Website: slack
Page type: account-dashboard
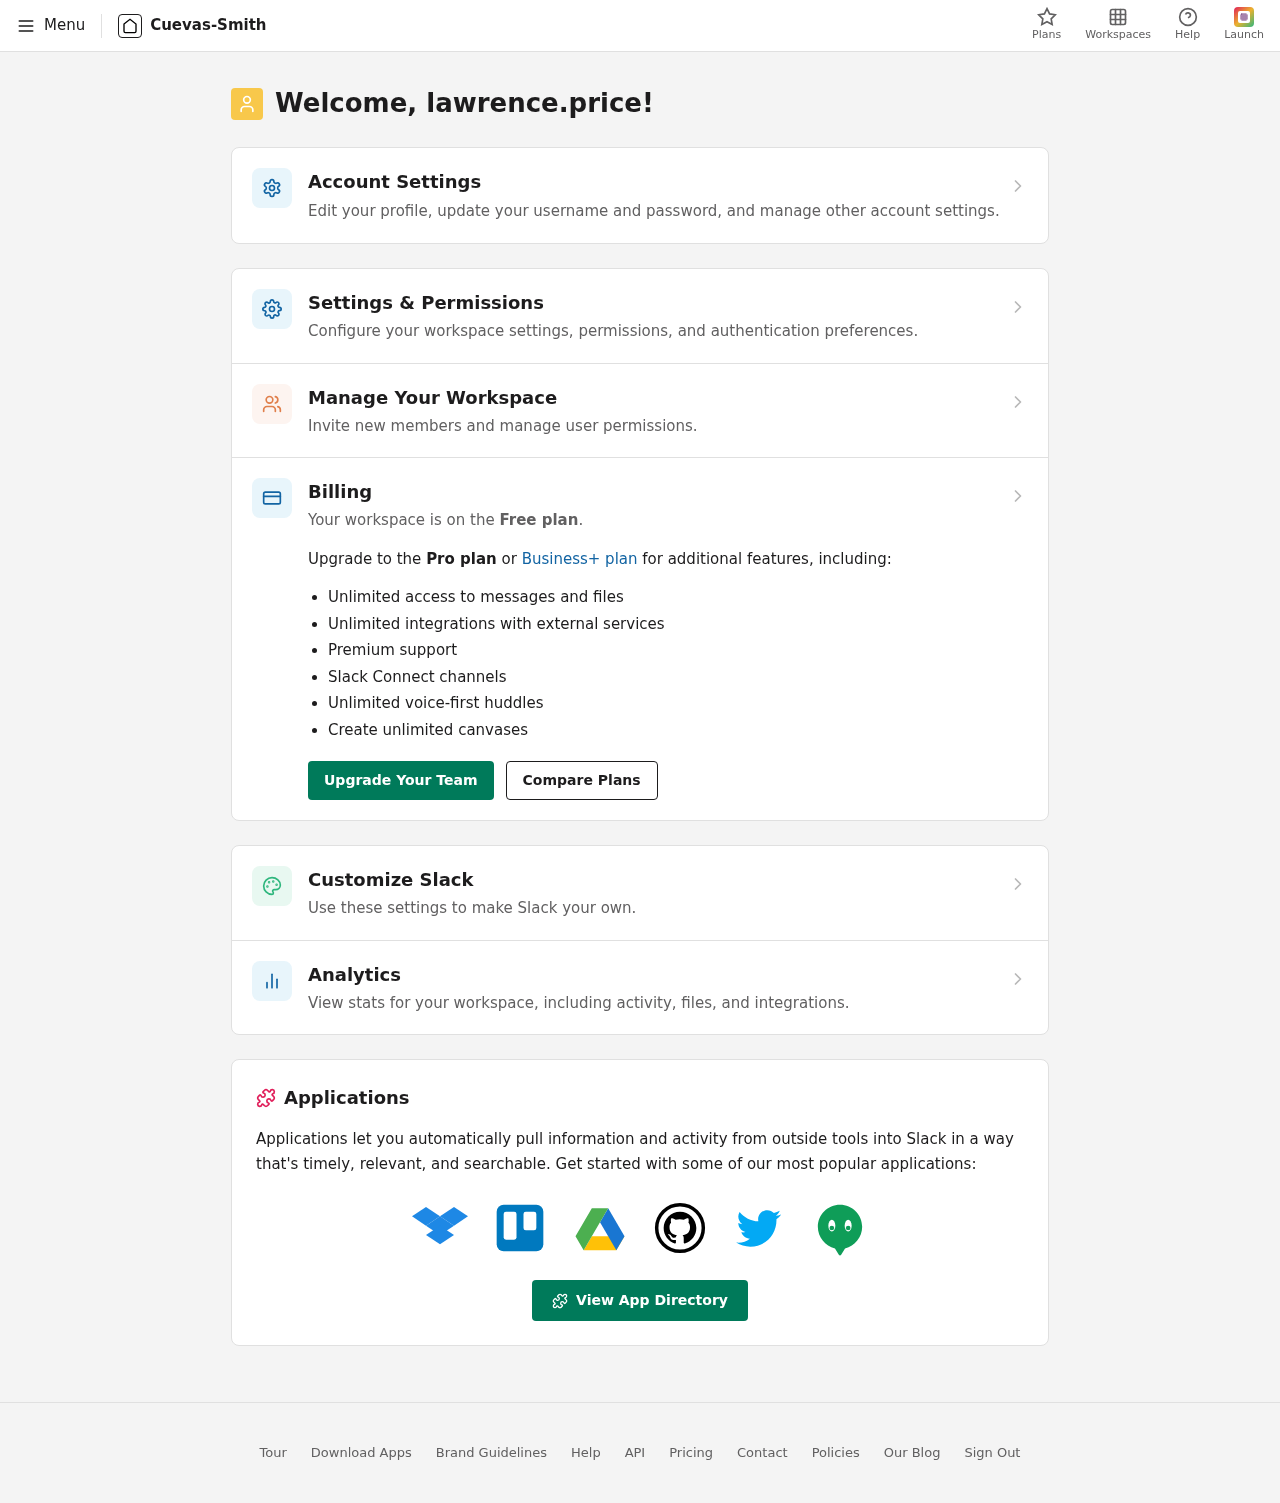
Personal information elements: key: PII_COMPANY
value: Cuevas-Smith
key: PII_LOGIN_USERNAME
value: lawrence.price